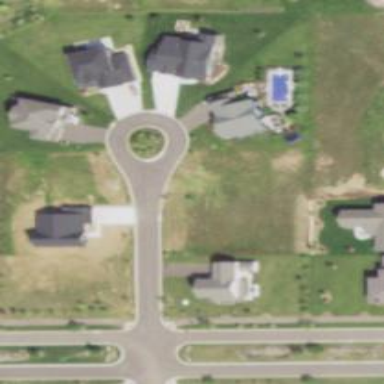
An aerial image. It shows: Turning loop on the road.